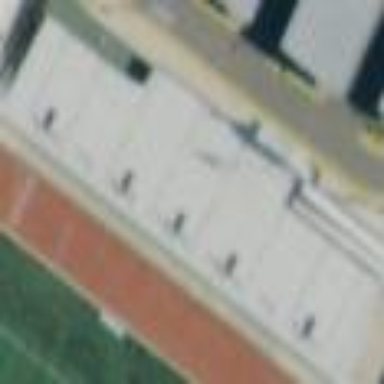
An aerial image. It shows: Bleachers on leisure land.